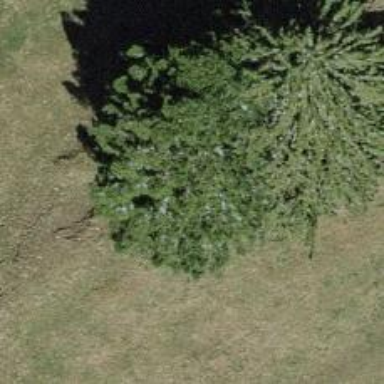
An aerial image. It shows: Evergreen needle-leaved tree in agricultural setting.